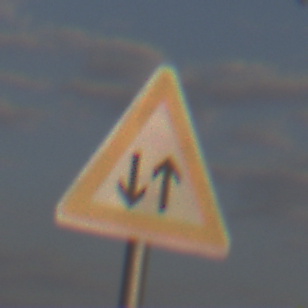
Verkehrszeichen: Gegenverkehr
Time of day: SunriseSunset
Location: Outdoor (Nature)
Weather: PartlyCloudy
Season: NotSpecified
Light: Natural